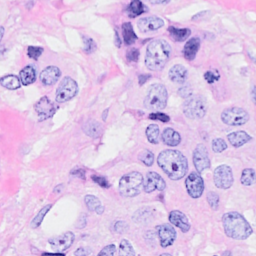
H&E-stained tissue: Breast